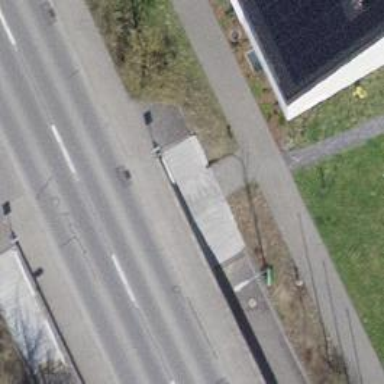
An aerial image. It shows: Set of steps on the road.